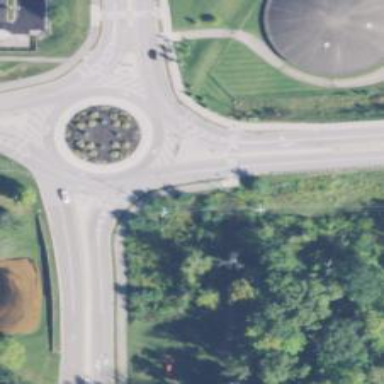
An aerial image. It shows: Marked crossing on cycleway road.